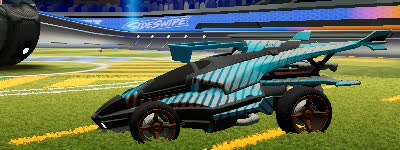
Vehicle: aftershock